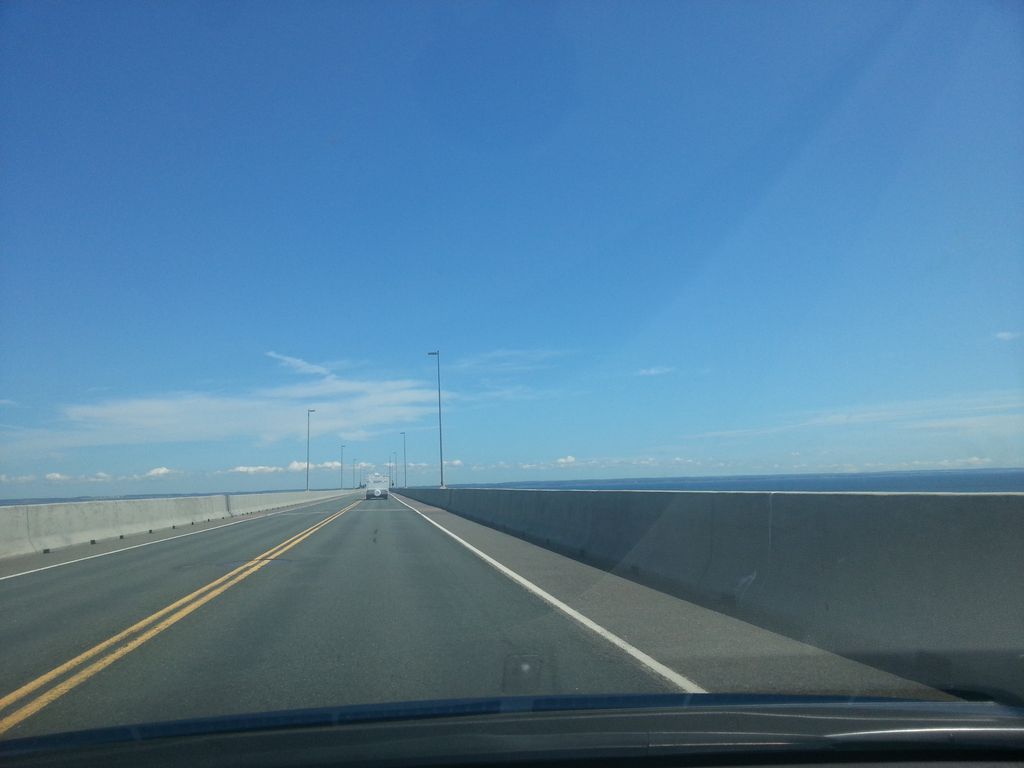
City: charlottetown